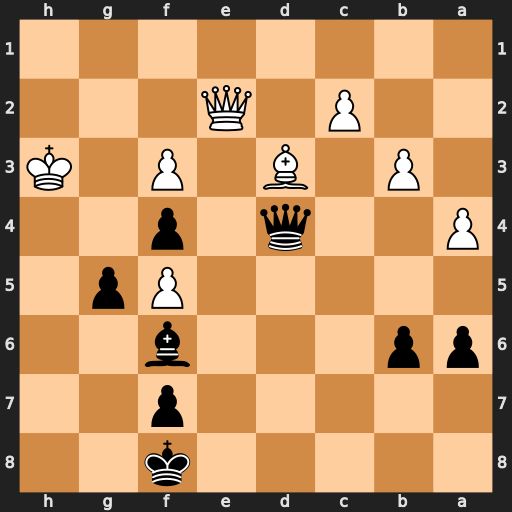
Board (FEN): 5k2/5p2/pp3b2/5Pp1/P2q1p2/1P1B1P1K/2P1Q3/8
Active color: b
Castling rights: -
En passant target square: -
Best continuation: Qg1 Qh2 g4+ fxg4 Qe3+ Kg2 f3+